Field crop: maize
Growth stage: 1
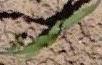
Species: maize